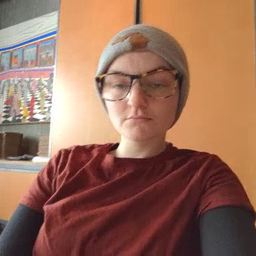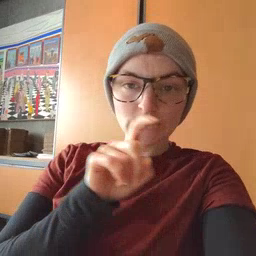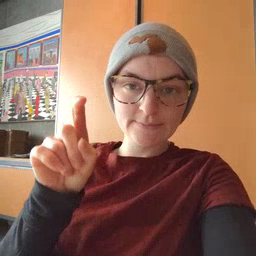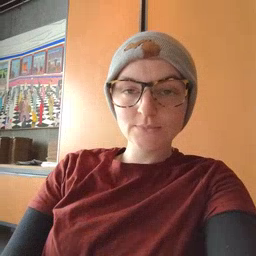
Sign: closet